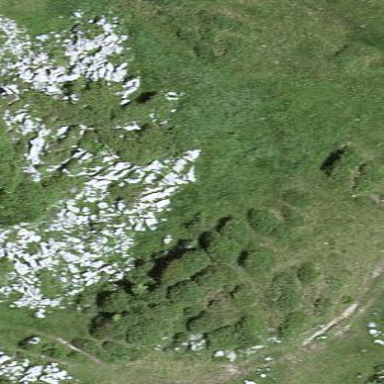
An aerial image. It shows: Landscape of bare rock.